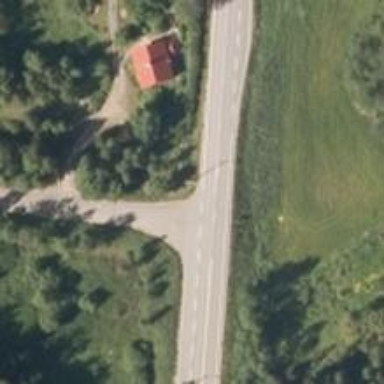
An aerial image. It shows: Secondary road with asphalt surface.